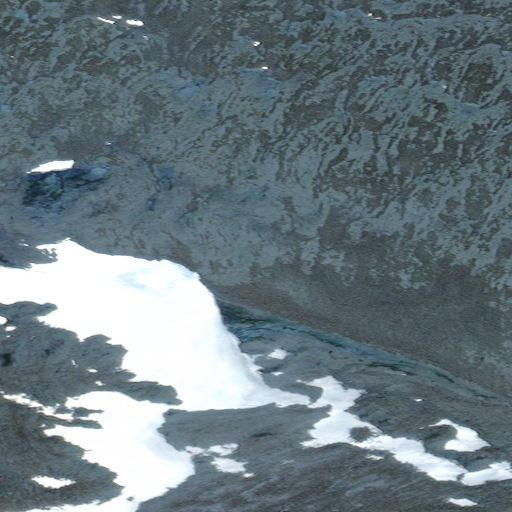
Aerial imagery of gap in Alaska named Fogenbera Pass containing only unknown